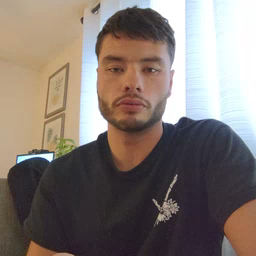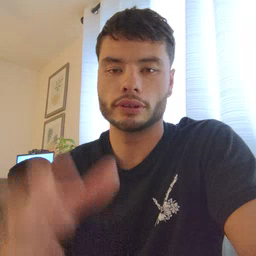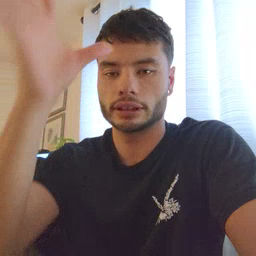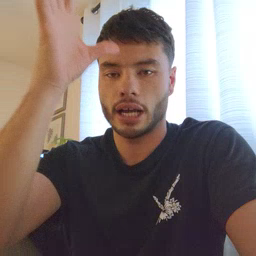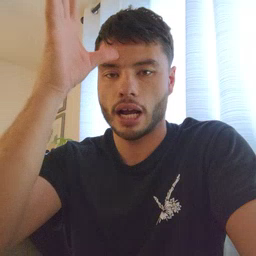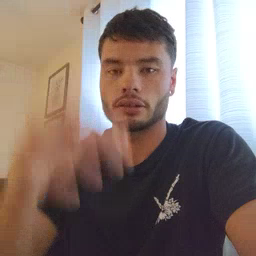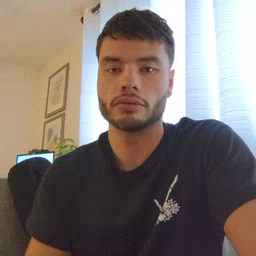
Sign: dad